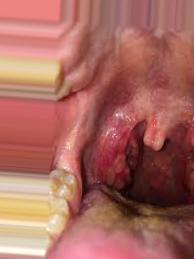
Condition: Mouth Ulcer